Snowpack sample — Rabbit Ears Pass, Jackson County, Colorado, USA (12/17/25, 1:08 PM MST)
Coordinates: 40.387, -106.625
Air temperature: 34 °F
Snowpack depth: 46 cm
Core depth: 40 cm
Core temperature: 28.4 °F
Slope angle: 6°, slope face: 165°
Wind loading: medium
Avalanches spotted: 0
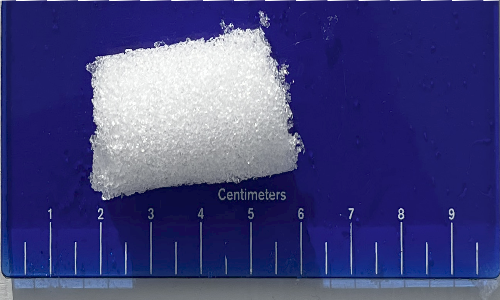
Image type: core
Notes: No avalanches spotted nearby, although collected in a meadowy area with minimal risk on this face of the pass.